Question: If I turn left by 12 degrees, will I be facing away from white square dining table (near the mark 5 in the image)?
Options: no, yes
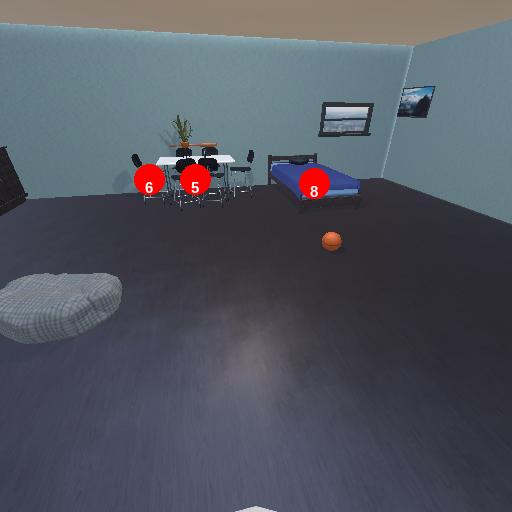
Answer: no